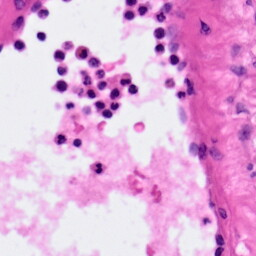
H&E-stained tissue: Pancreatic